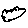
Label: cloud